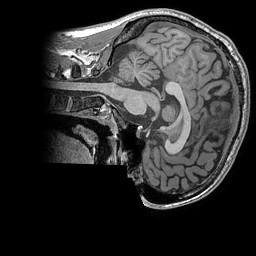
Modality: T1w
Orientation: sagittal
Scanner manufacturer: ge
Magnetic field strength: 3 T
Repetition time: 0.008156 s
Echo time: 0.00318 s